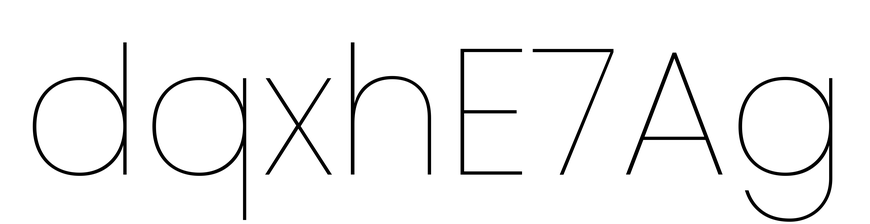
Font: Poppins-Thin